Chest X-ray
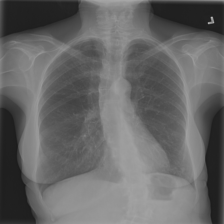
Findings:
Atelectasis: negative
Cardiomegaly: negative
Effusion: negative
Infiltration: negative
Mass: negative
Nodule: negative
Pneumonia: negative
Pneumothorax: negative
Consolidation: negative
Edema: negative
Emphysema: negative
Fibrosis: negative
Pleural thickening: negative
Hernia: negative